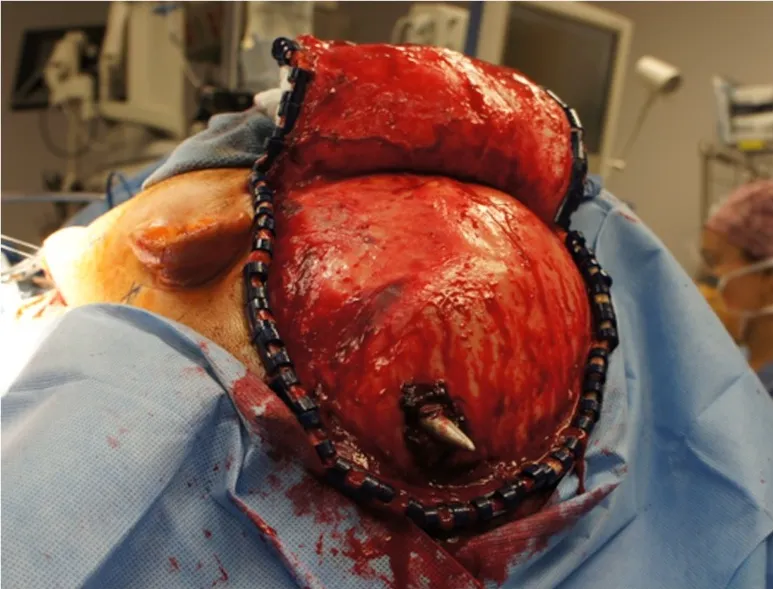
View of the large craniotomy through a left-sided question-mark-shaped trauma flap exposing the foreign object in the posterior parietal region and allowing for a pterional-type approach to the ICA within the intracranial cavity.
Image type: medical_photograph (other_medical_photograph)